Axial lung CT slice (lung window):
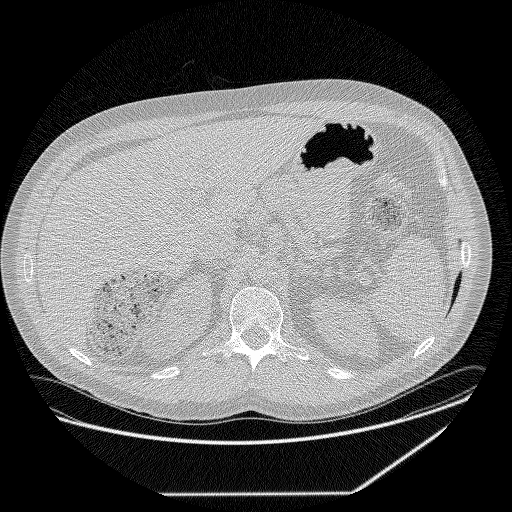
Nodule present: no